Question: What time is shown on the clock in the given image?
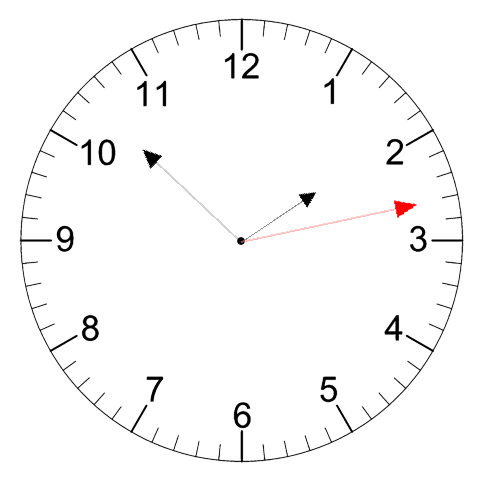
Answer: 01:52:13